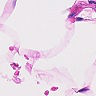
Metastatic tissue present: no